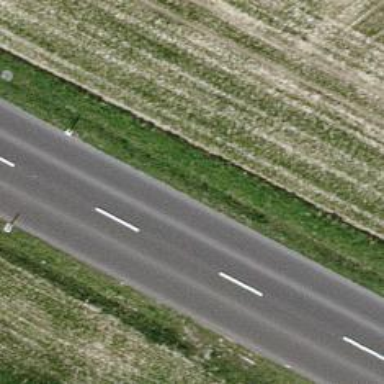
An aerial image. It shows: Primary highway.